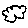
Label: cloud